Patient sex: M
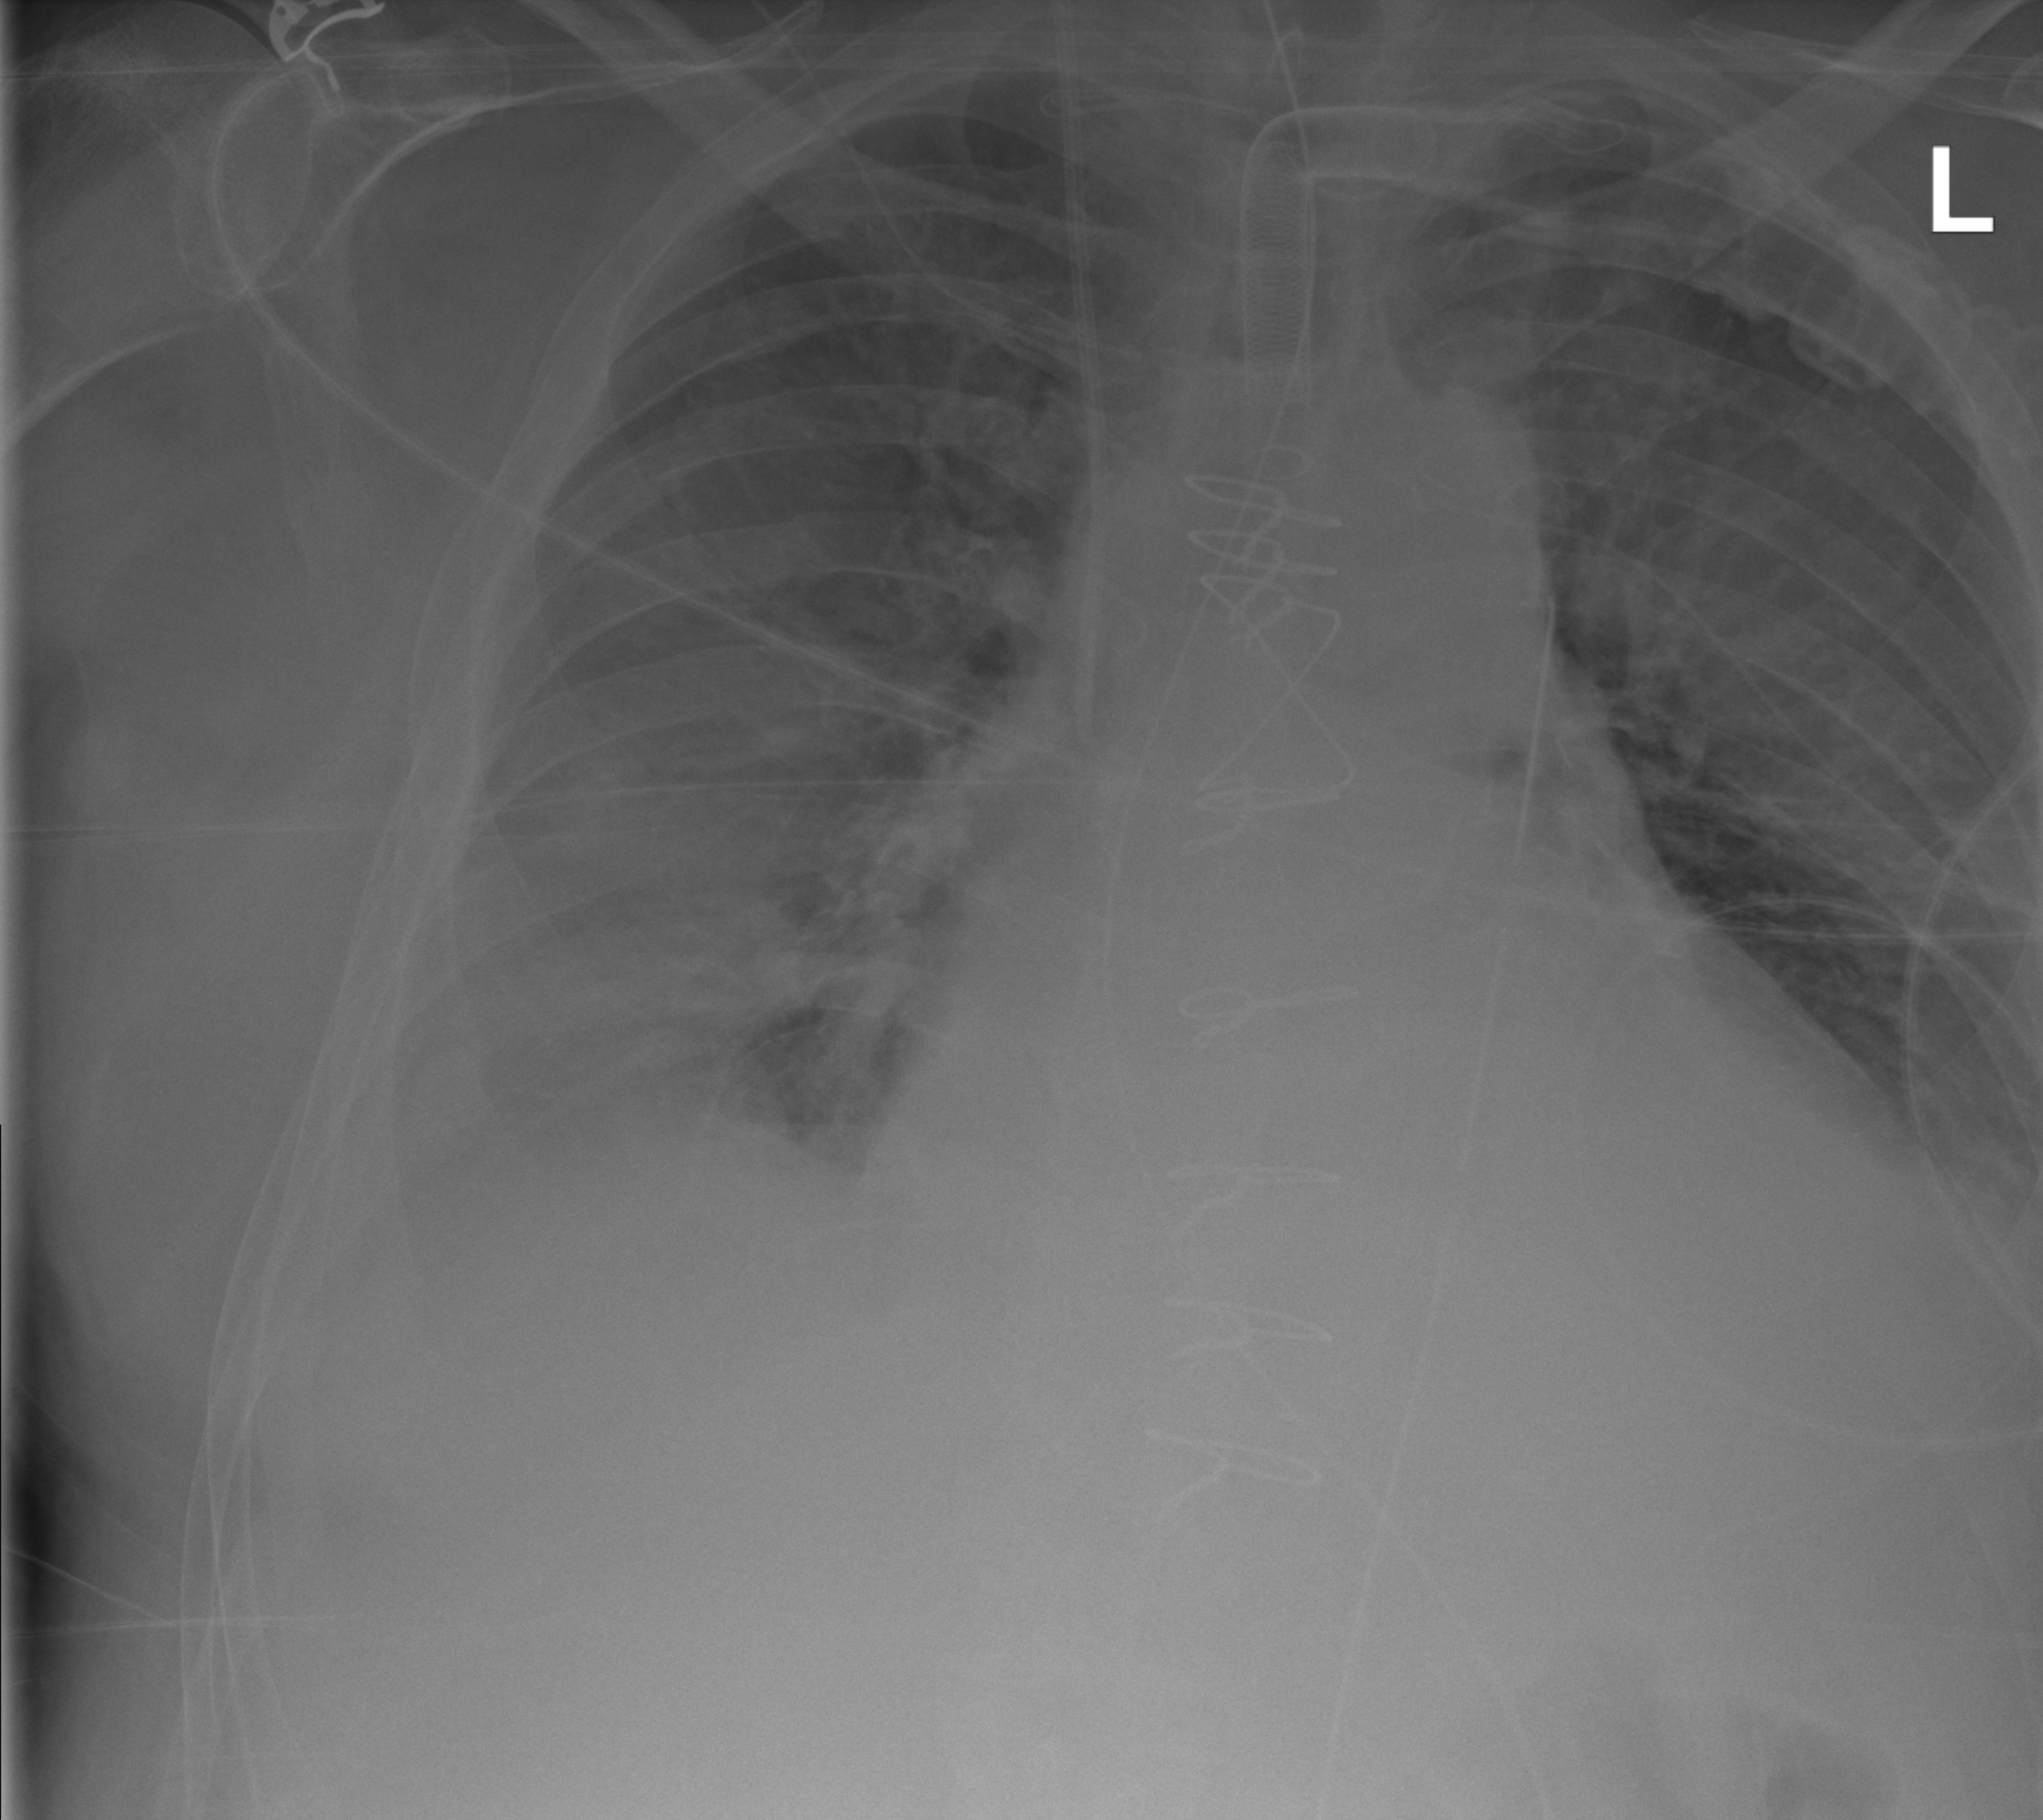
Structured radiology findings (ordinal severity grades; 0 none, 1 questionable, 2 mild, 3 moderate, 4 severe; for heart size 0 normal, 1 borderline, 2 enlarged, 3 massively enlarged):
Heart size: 2
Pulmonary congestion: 2
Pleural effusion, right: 3
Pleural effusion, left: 2
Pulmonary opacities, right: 2
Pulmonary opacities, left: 2
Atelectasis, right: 2
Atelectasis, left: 2